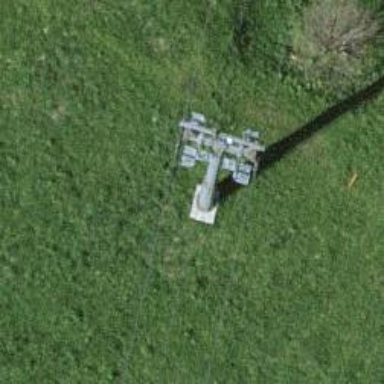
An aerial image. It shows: Pylon for aerialway.